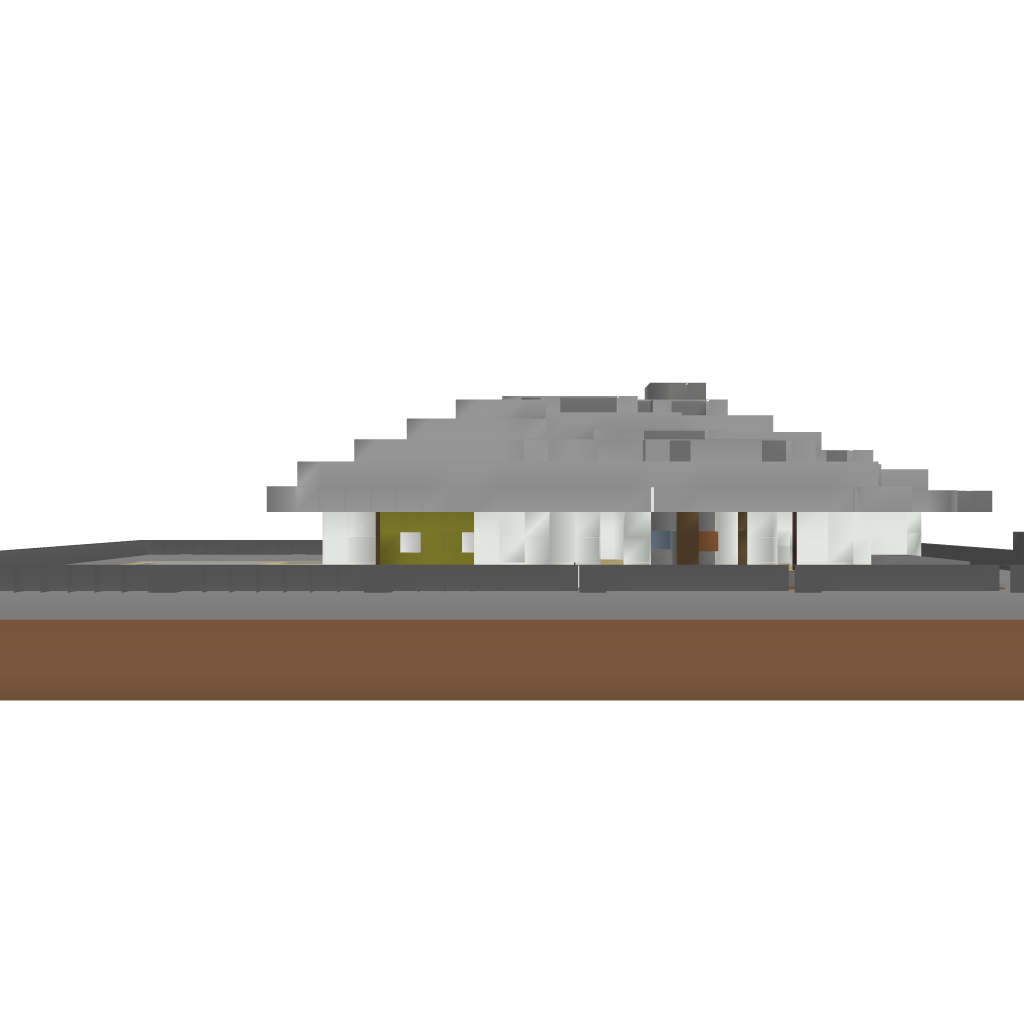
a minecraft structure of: Modern Summer House